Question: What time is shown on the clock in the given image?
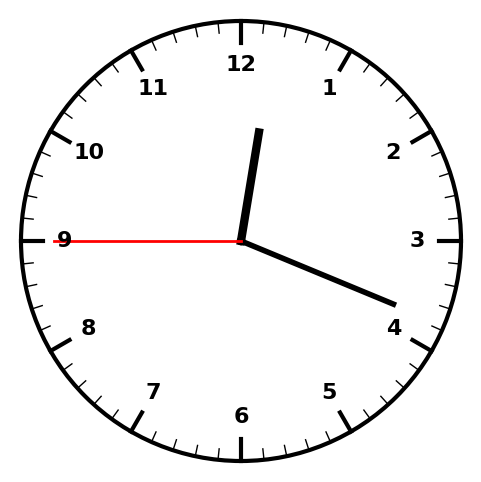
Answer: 12:18:45